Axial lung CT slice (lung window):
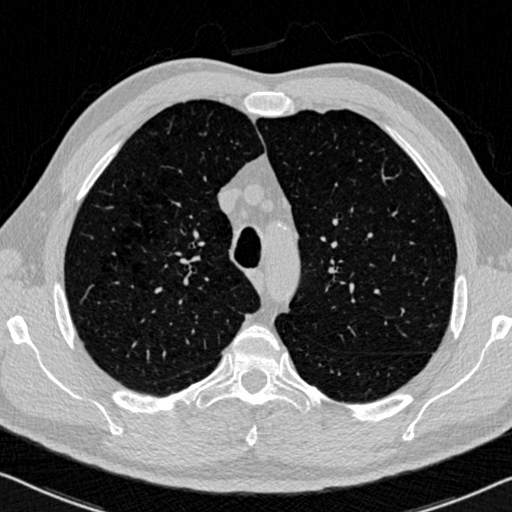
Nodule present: no